Question: I don't what happen with my script can i please point out where is my mistake. 1 to 9 all condition working fine but when you put 10-12 is not work
'''
<form method="post" enctype="multipart/form-data" action="#">
<input type="hidden" value="2" id="itemstock" name="itemstock">
<input value="1" name="quantity" id="quantity" class="text">
<button type="submit" onClick="return checkoption();" >Click </button>
</form>
'''
Javascript
'''
function checkoption()
{
var itemqty = document.getElementById('quantity');
var iss = document.getElementById('itemstock');
if(itemqty.value > iss.value)
{
alert('We have Currently '+iss.value+' In Stock');
}
else
{
alert('add to cart');
}
}
'''
Thank you in advance
Screen short see qty i put 13 but its not showing error

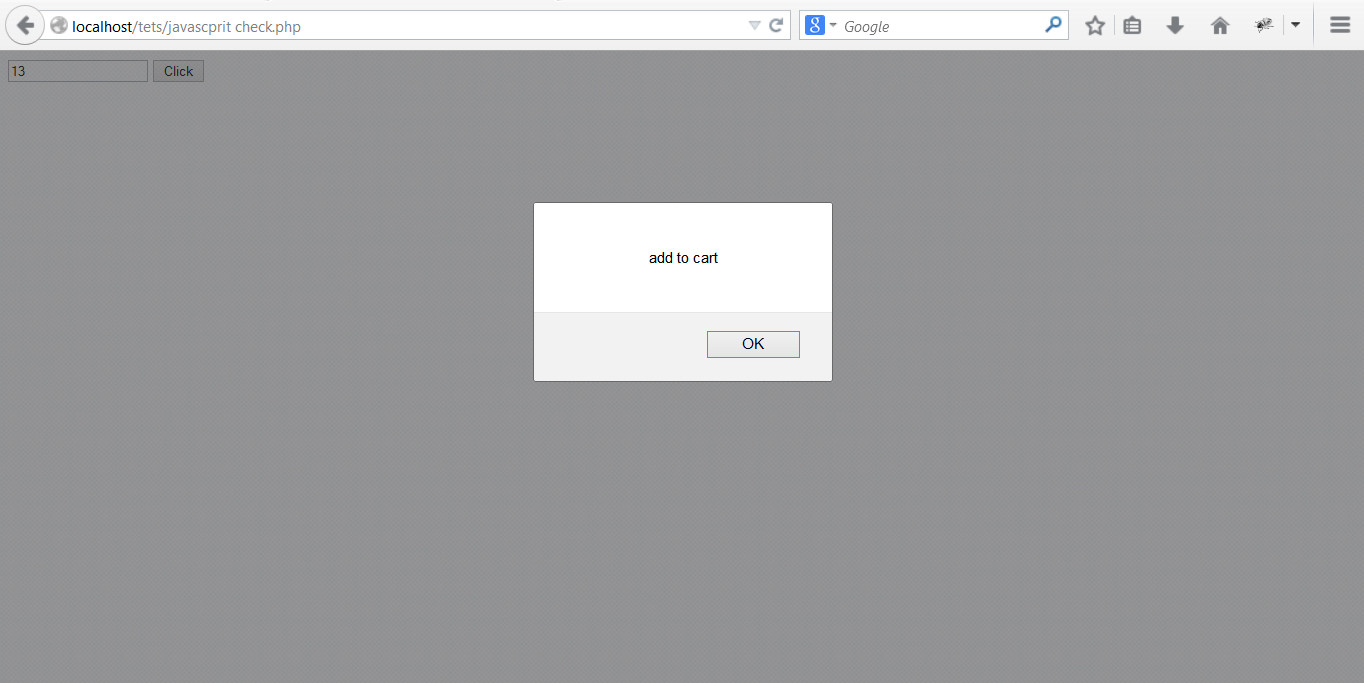
Answer: Using the '<' or '>' operators with strings will compare the values alphabetically, which is probably not what you want.
You need to compare these as numbers, not as strings. JavaScript allows you to easily a string to a number using '+', like so:
'''
var qty = +itemqty.value;
var isv = +iss.value;
if(qty > isv)
{
// ...
}
'''
However, you can also use <URL> if you want to add more error checking in your code.